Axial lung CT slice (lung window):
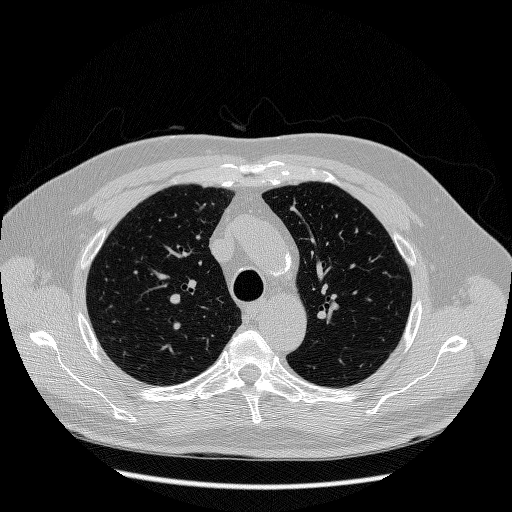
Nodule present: no